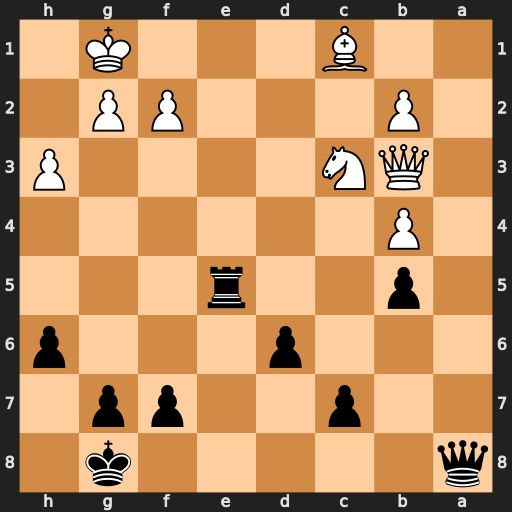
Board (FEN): q5k1/2p2pp1/3p3p/1p2r3/1P6/1QN4P/1P3PP1/2B3K1
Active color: b
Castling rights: -
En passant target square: -
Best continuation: Re1+ Kh2 Rxc1